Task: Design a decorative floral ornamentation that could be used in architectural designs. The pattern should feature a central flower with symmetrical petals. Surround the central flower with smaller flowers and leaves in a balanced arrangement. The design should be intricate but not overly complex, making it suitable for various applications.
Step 1631:
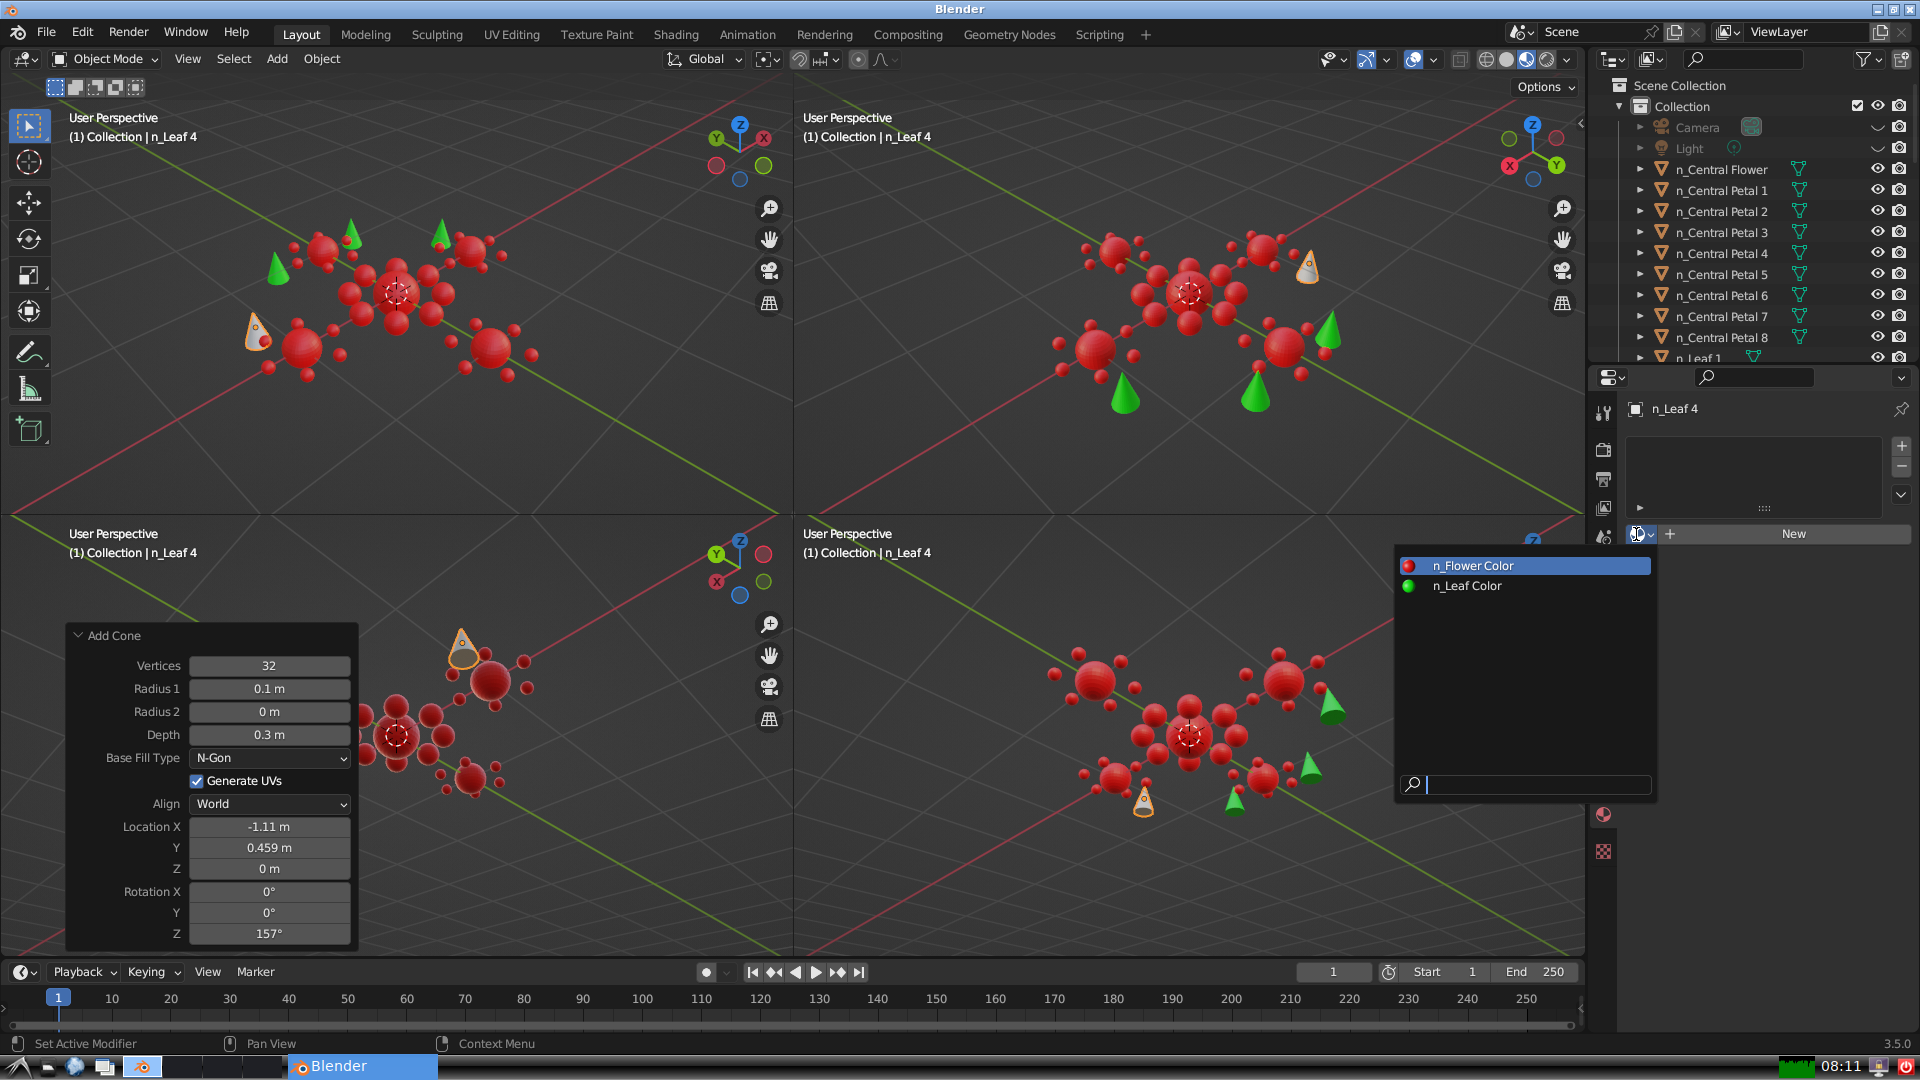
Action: input_text: n_Leaf Color